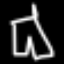
Label: pants